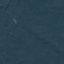
Land use / land cover: Forest